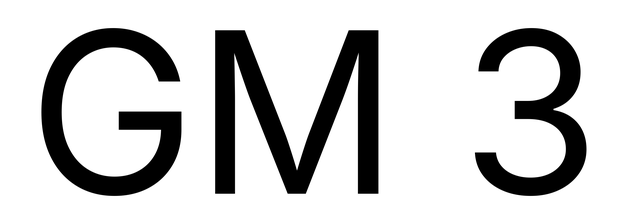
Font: Inter_Regular